Question: I have a view controller with a table (defined through Interface Builder). I am trying to programmatically add a button 18px from the bottom of the table.
I have following in loadView:
'''
- (void)loadView {
[super loadView];
UIButton *testButton = [UIButton buttonWithType:UIButtonTypeSystem];
testButton.titleLabel.font = [UIFont fontWithName:@"System" size:13];
[testButton setTitle:@"Logout" forState:UIControlStateNormal];
[testButton setTranslatesAutoresizingMaskIntoConstraints:NO];
[self.view addSubview:testButton];
self.testButton = testButton;
[self.view addConstraint:[NSLayoutConstraint constraintWithItem:testButton attribute:NSLayoutAttributeWidth
relatedBy:NSLayoutRelationEqual
toItem:self.twitterAuthButton
attribute:NSLayoutAttributeWidth
multiplier:1 constant:0]];
NSLayoutConstraint *centerXConstraint = [NSLayoutConstraint constraintWithItem:testButton
attribute:NSLayoutAttributeCenterX
relatedBy:NSLayoutRelationEqual
toItem:self.view
attribute:NSLayoutAttributeCenterX
multiplier:1.0 constant:0.0];
NSLayoutConstraint *alignToBottomOfTable = [NSLayoutConstraint constraintWithItem:testButton
attribute:NSLayoutAttributeTop
relatedBy:NSLayoutRelationEqual
toItem:availableStreamsTableView
attribute:NSLayoutAttributeBottom
multiplier:1 constant:18];
[self.view addConstraint:centerXConstraint];
[self.view addConstraint:alignToBottomOfTable];
'''
}
But the button is not displaying. Not sure why. When I debug (in AppCode), it seems to be there and at the right x and y:

Any idea why the button is not showing?
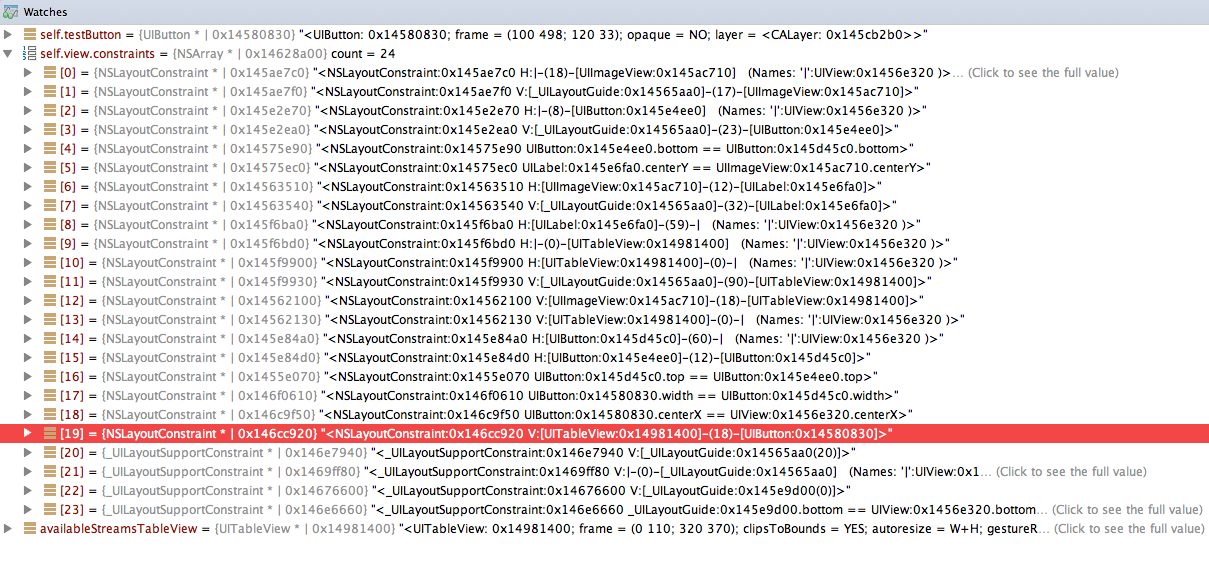
Answer: Ah, I think I see it. You want a negative constant for your alignToBottomOfTable constraint. The positive 18 constant is pushing your button the bottom of your table.
'''
NSLayoutConstraint *alignToBottomOfTable = [NSLayoutConstraint constraintWithItem:testButton
attribute:NSLayoutAttributeTop
relatedBy:NSLayoutRelationEqual
toItem:availableStreamsTableView
attribute:NSLayoutAttributeBottom
multiplier:1 constant:-18];
'''